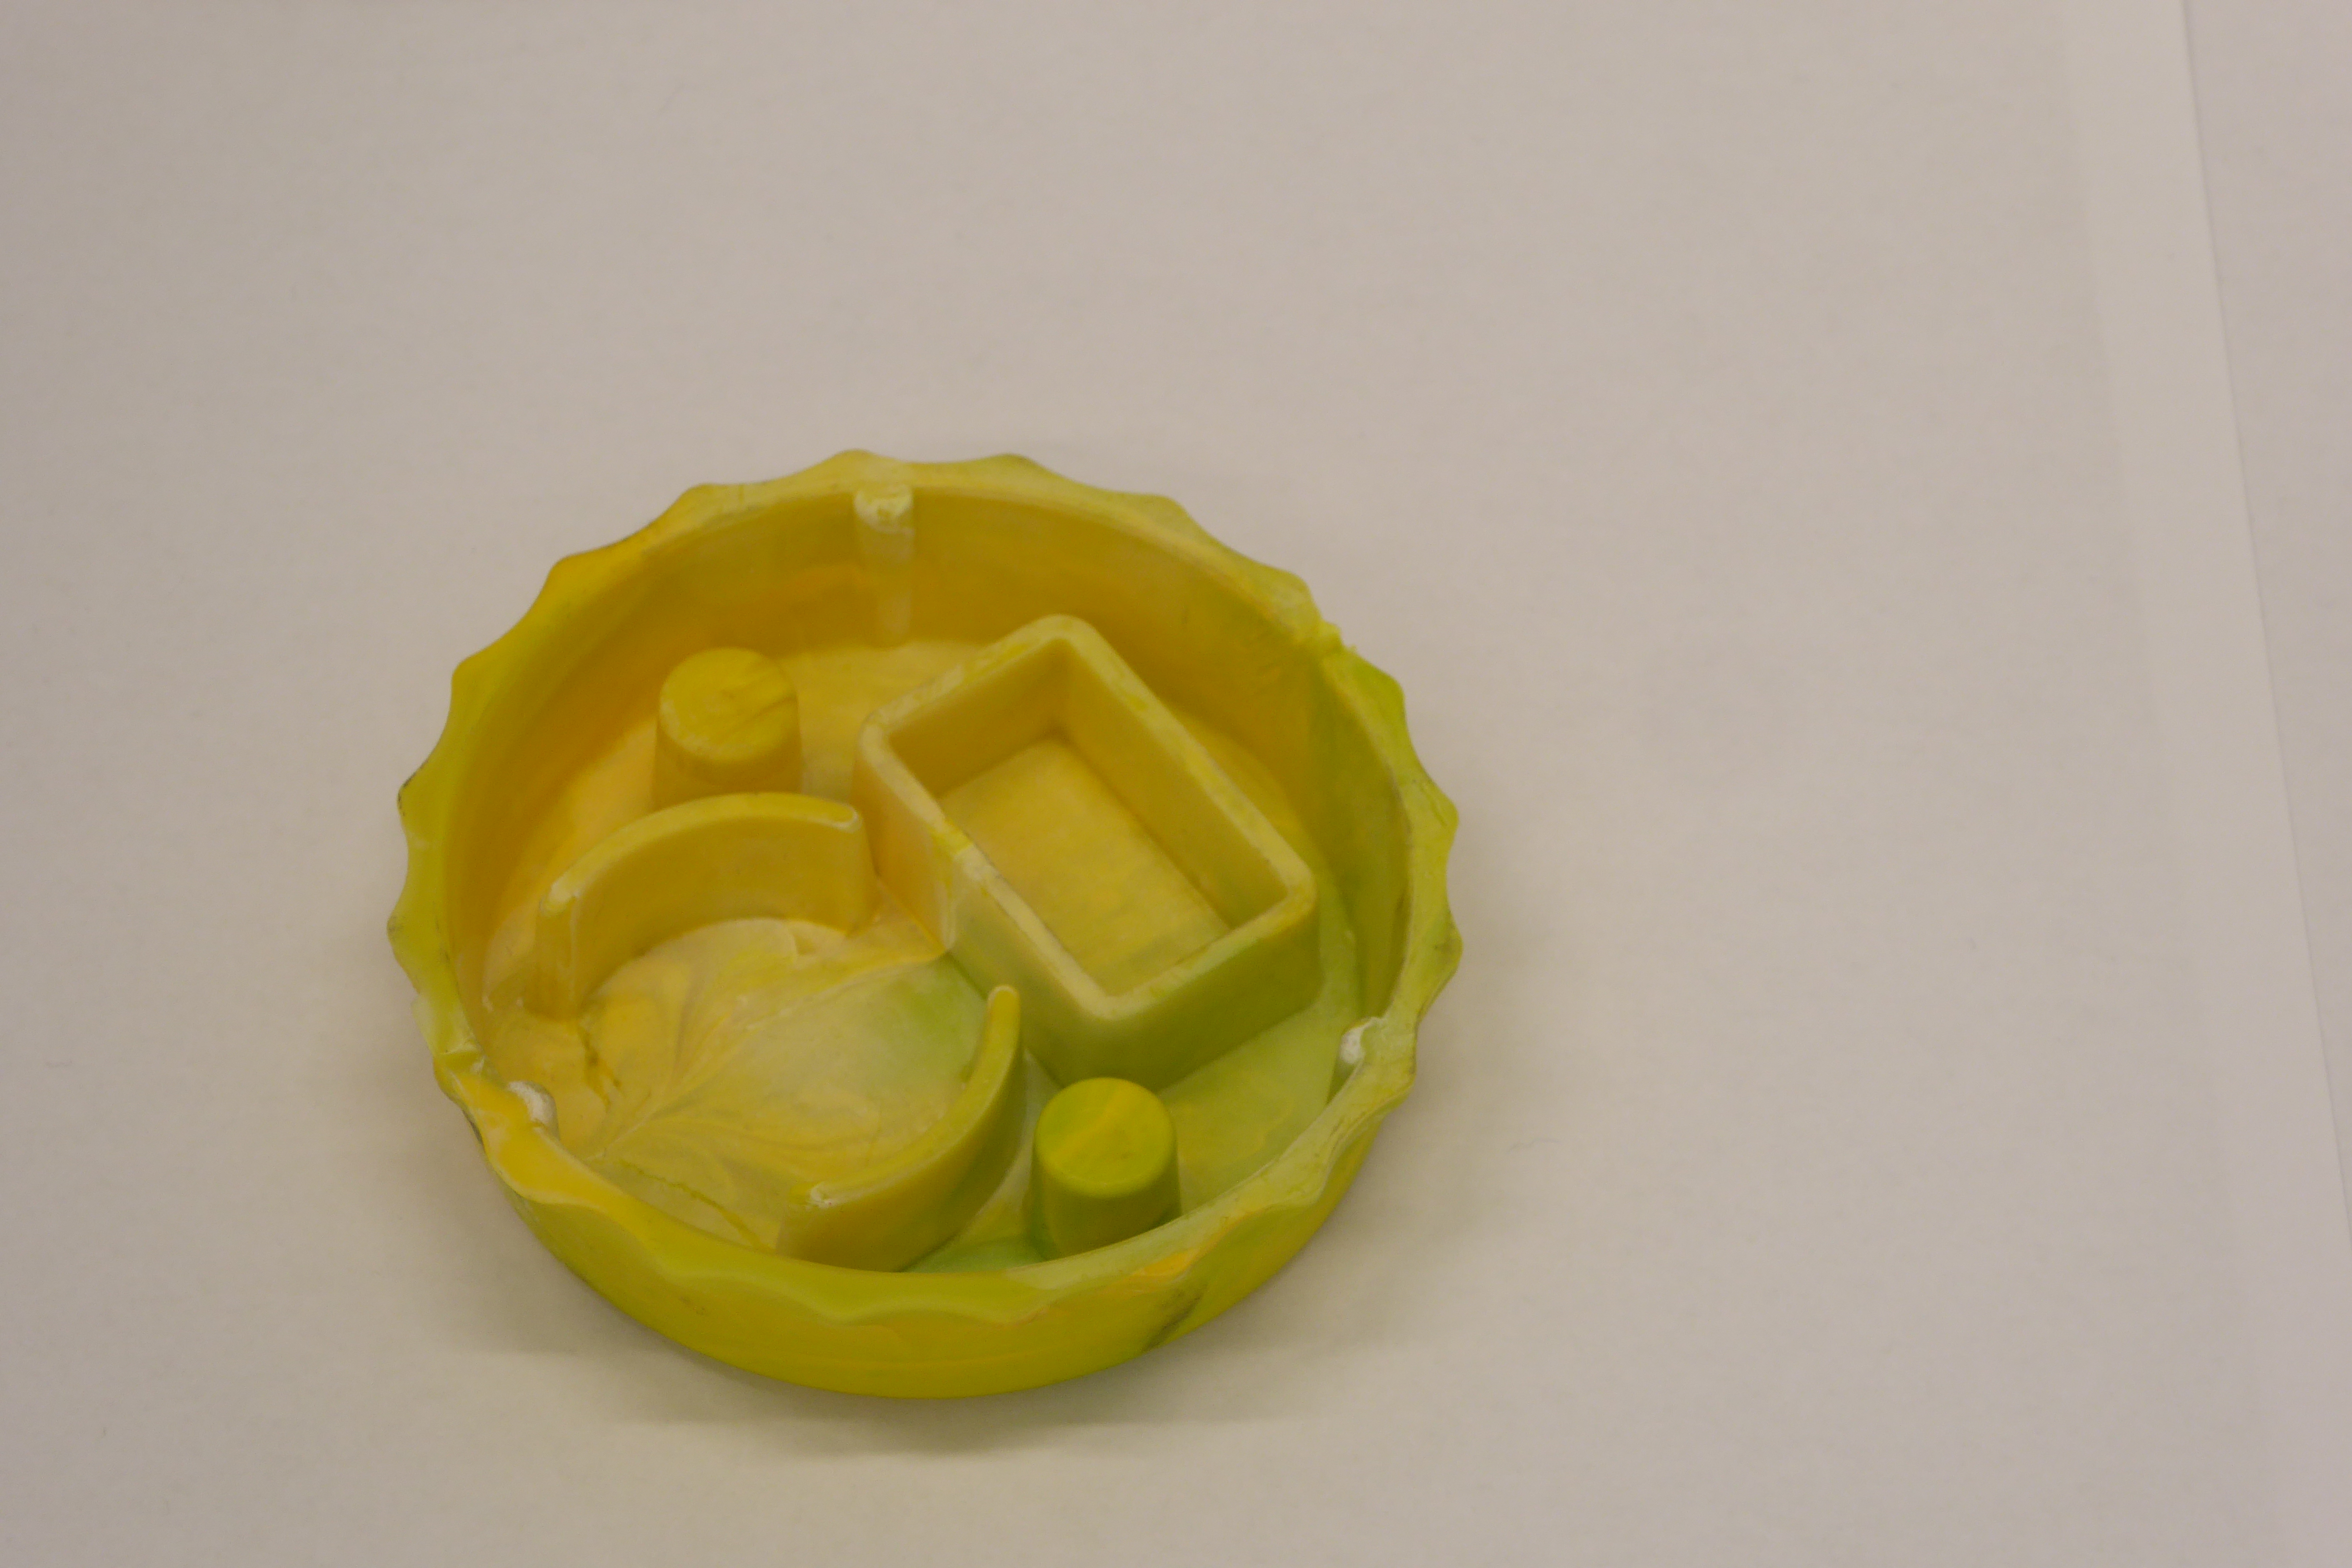
Label: Bottle Opener - Cover